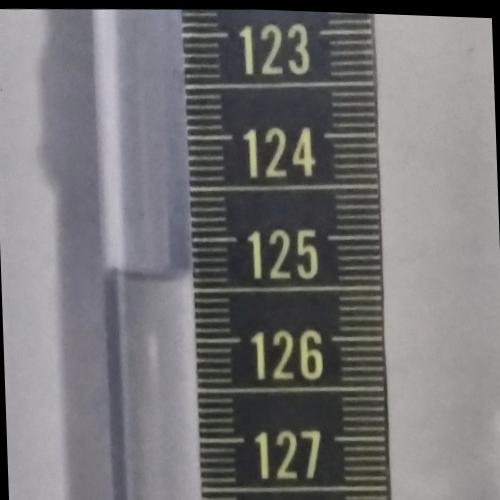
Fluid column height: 125.4 cm